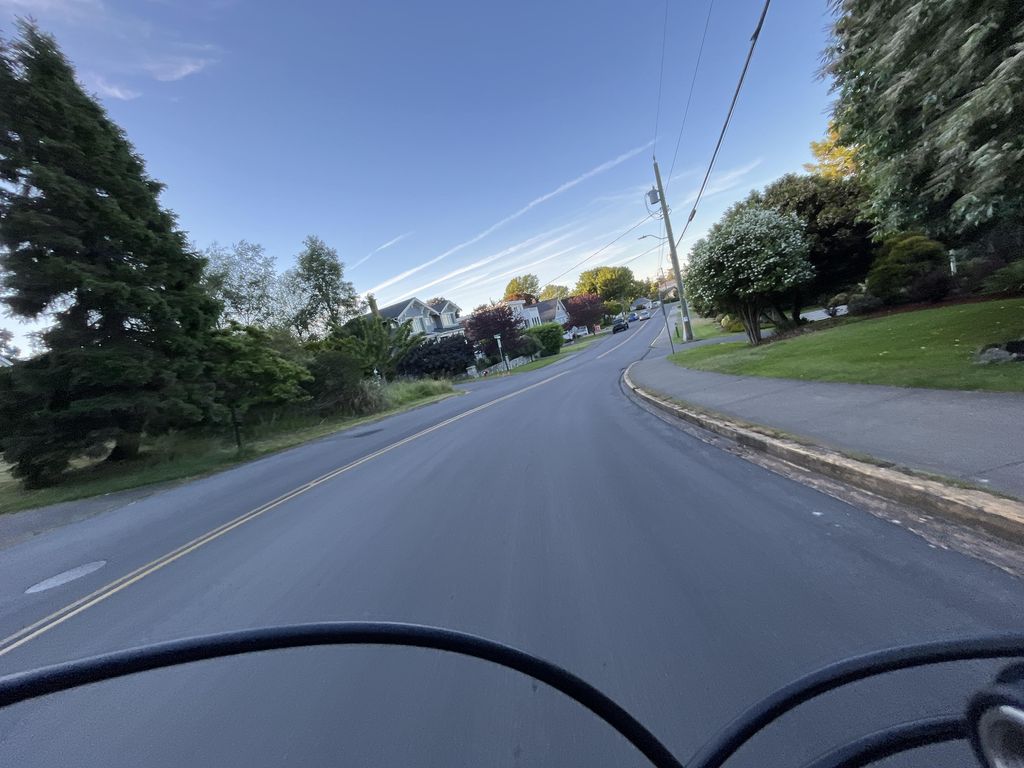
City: victoria